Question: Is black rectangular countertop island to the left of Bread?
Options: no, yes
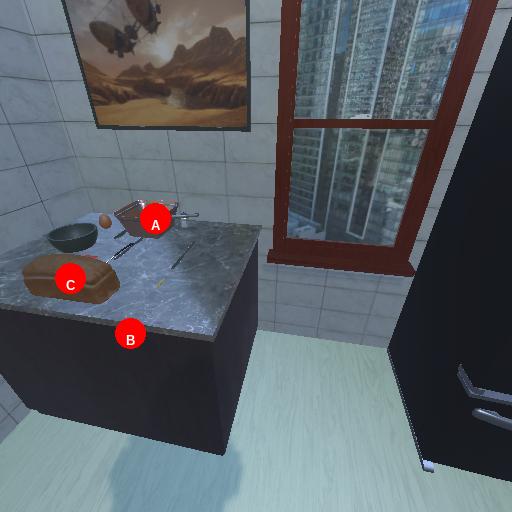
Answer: no